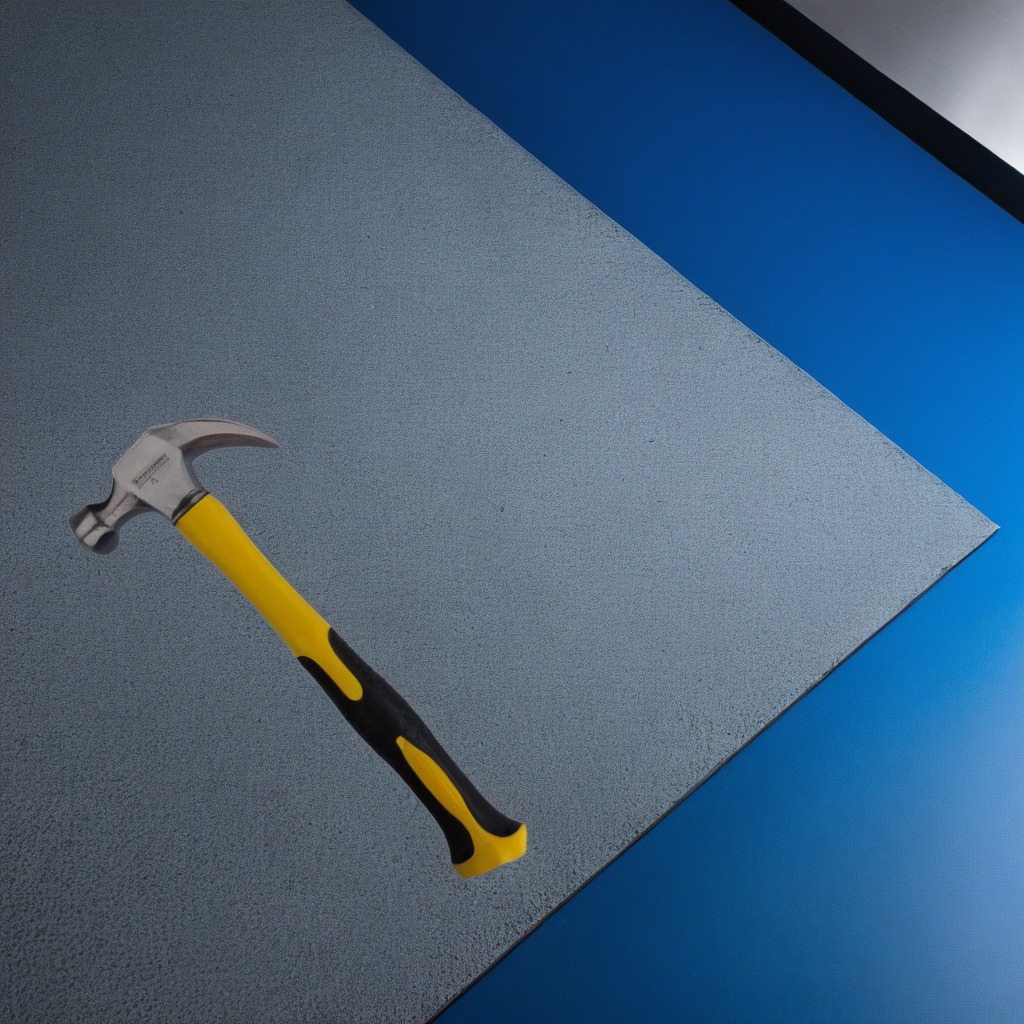
A hammer lying on a clean granite tabletop covered with a blue rubber mat inside a workshop under bright overhead lighting crisp shadows high clarity worn but beneath the mat